Question: I have created a java project which only handles post and get request from a web api. I need to export it as jar file. The issue is I'm using external jar files such as httpcore-4.3.3.jar and gson-2.3.1.jar. , Since how can I export my utility java project to jar file.
Thanks in Advance

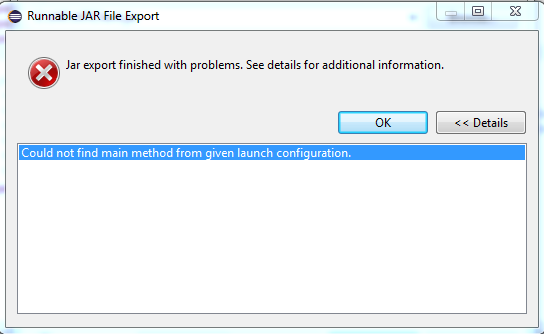
Answer: Used <URL> to export My Java project as JAR along with my referenced libraries.